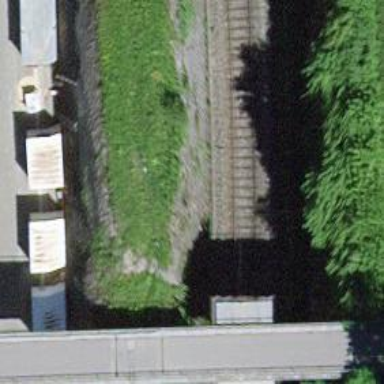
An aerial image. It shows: Single-track electrified railway with contact line.